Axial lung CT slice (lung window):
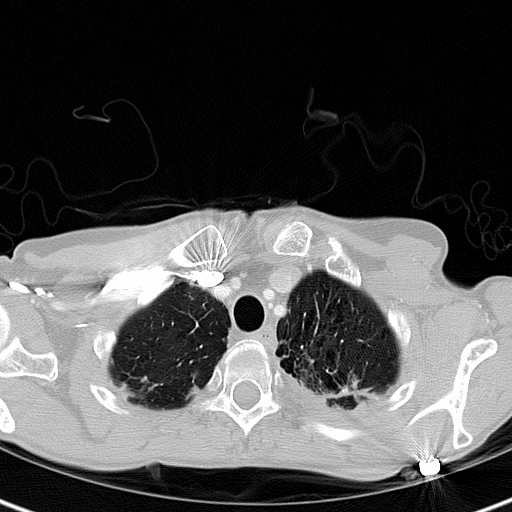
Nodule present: no